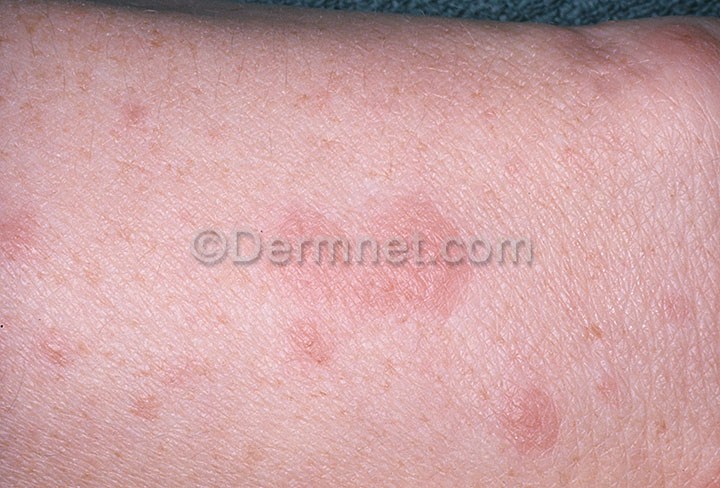
Disease: Light Diseases and Disorders of Pigmentation